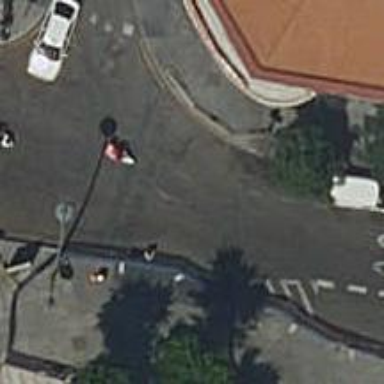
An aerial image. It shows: Kerb barrier.